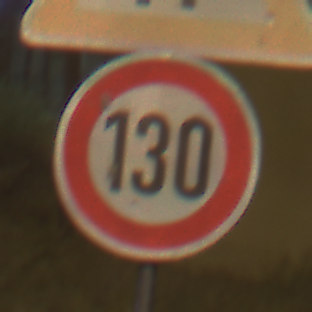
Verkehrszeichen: Geschwindigkeit130
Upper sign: EinseitigVerengteFahrbahnLinks
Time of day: Night
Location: Outdoor (Suburban)
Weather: PartlyCloudy
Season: NotSpecified
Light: Artificial